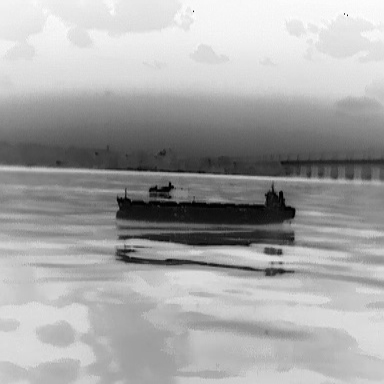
There are two objects shown in the infrared image, including a warship, and a liner.